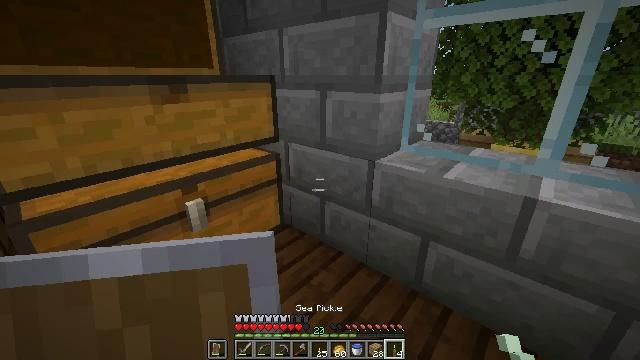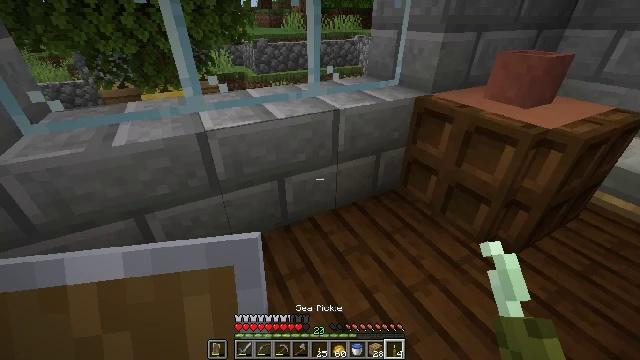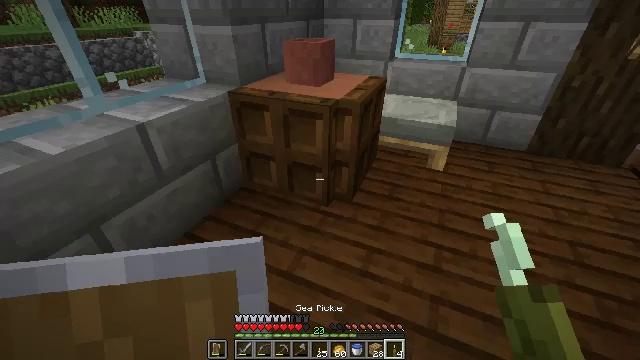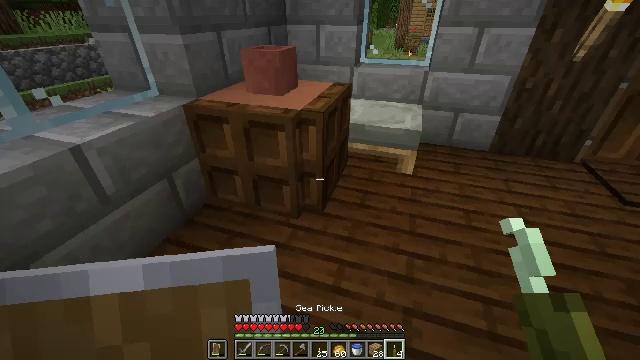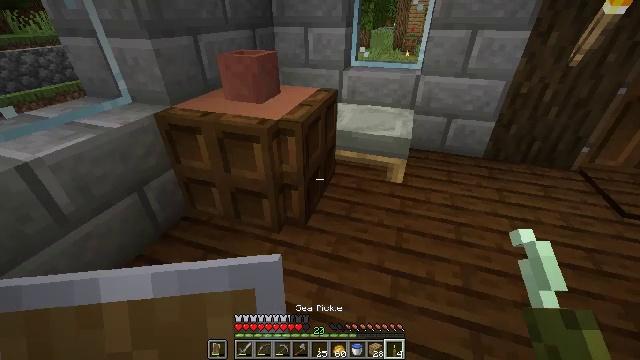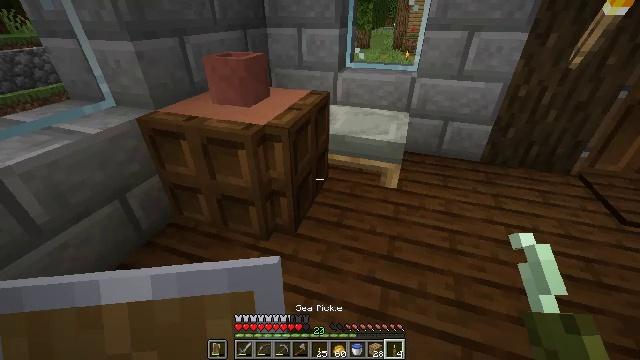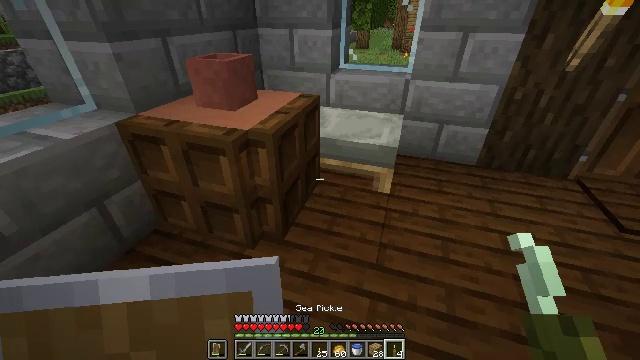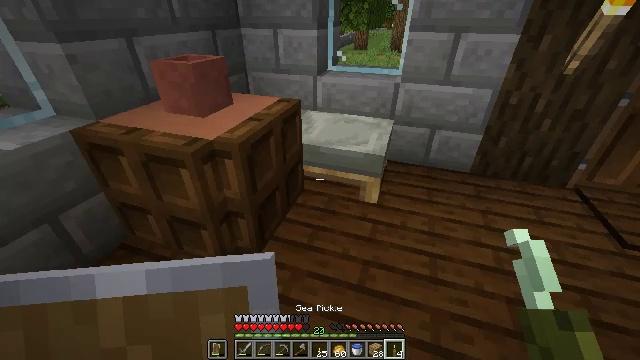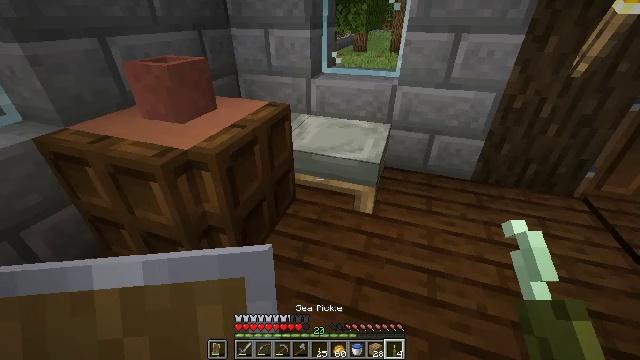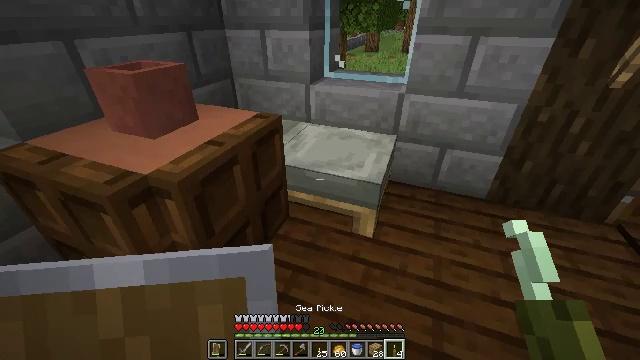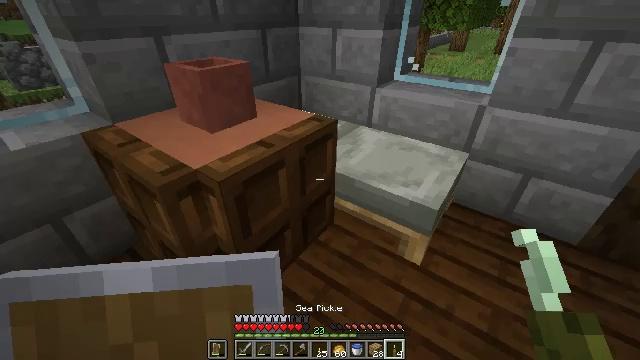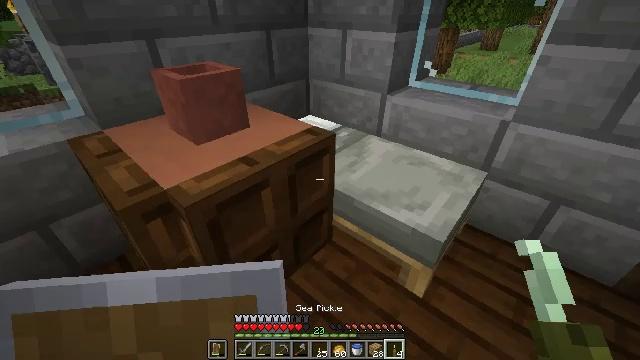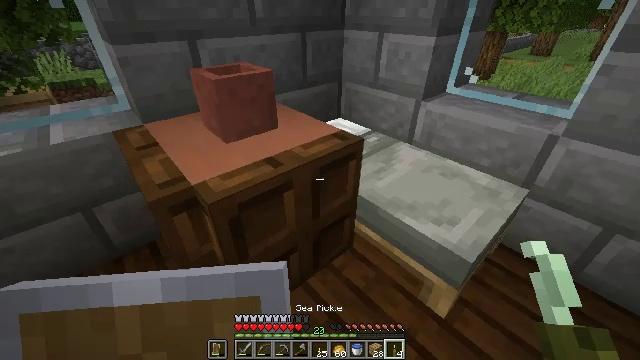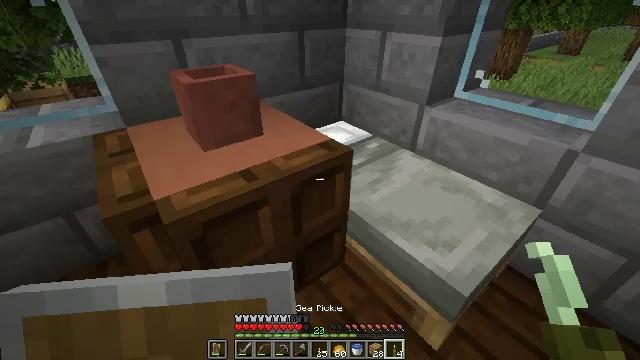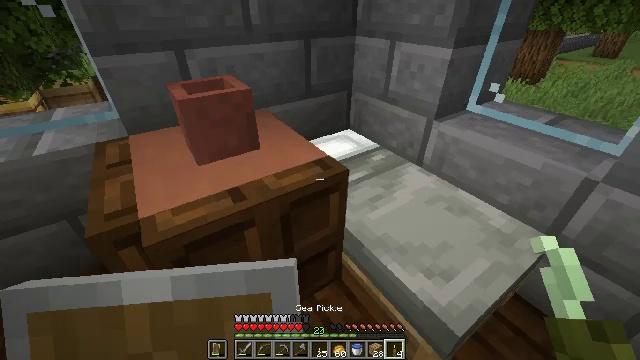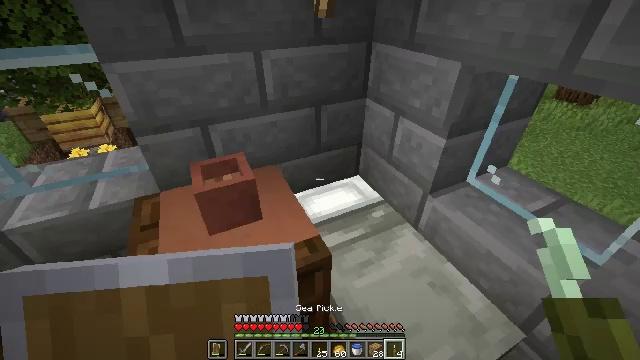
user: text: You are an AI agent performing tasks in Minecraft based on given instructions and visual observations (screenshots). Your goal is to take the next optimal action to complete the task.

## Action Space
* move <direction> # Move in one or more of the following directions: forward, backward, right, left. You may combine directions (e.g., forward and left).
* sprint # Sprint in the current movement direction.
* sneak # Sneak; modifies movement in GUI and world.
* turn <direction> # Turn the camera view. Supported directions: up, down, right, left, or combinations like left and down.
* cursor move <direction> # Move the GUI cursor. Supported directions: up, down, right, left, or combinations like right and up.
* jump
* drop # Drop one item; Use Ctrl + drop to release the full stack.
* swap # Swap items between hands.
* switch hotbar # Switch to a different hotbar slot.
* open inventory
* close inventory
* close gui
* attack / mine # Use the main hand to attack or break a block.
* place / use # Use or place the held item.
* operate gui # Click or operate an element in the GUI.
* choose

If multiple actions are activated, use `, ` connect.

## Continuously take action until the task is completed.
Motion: motion action
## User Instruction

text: Mine the flower pot from the table.
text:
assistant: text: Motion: turn right and down
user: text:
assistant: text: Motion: move forward and move right, turn right and down
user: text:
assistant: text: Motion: move forward and move right, turn right
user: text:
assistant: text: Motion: move forward and move right
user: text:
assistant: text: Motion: move forward and move right
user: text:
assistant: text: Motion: move forward and move right
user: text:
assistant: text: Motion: move forward
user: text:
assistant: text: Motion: move forward
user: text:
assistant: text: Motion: move forward and move right, turn left
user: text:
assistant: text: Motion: move forward and move right, turn left
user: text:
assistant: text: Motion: move forward and move right, turn left
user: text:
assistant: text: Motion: move forward and move right, turn left
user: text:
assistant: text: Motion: move forward and move right, turn left
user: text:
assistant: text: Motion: move forward and move right, turn left, jump
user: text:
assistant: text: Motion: move forward and move right, turn left and down, jump
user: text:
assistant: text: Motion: move forward and move right, turn left and down, jump
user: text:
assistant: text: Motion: move forward and move right, turn left and down
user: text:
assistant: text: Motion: move right, turn left and down
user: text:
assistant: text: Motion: move right, turn left and down
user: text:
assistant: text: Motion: turn left
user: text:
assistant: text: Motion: turn left and up
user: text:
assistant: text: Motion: turn left and up
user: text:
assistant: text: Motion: turn up
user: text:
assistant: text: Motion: turn left and up
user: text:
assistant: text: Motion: turn left and up
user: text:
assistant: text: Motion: no_op
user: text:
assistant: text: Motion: turn left and up
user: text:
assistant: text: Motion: turn left and down
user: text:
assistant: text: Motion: turn left and down
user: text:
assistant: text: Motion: no_op